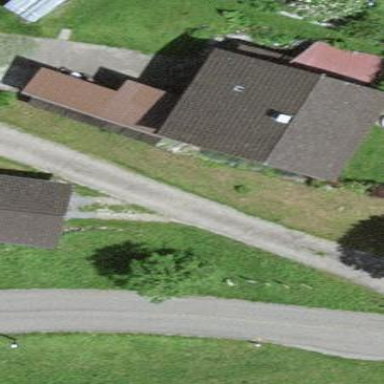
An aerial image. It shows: Detached building.